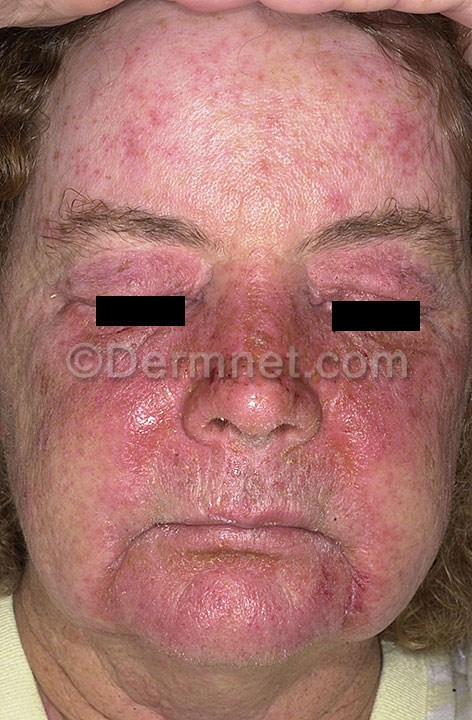
Disease: Poison Ivy Photos and other Contact Dermatitis